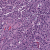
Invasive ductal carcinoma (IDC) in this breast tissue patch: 1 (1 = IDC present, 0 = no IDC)